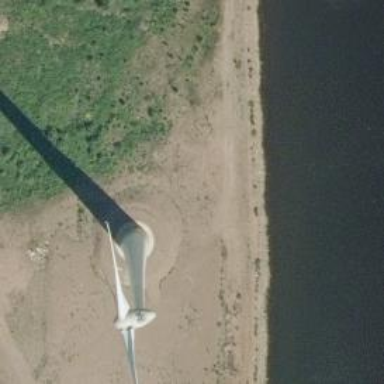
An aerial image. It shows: Wind turbine generating power.